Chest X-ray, PA view. Patient: 46 years old, sex M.
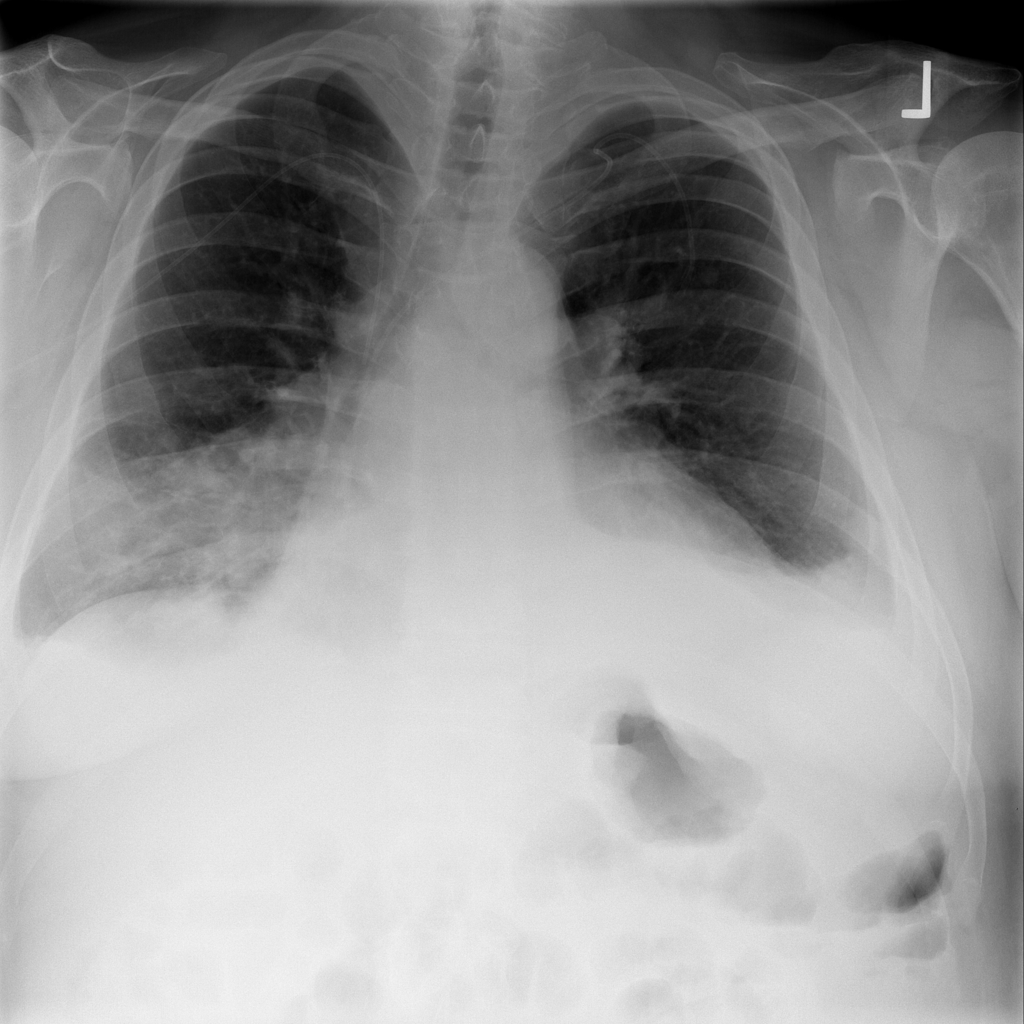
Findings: Effusion, Infiltration, Nodule